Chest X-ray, PA view. Patient: 37 years old, sex M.
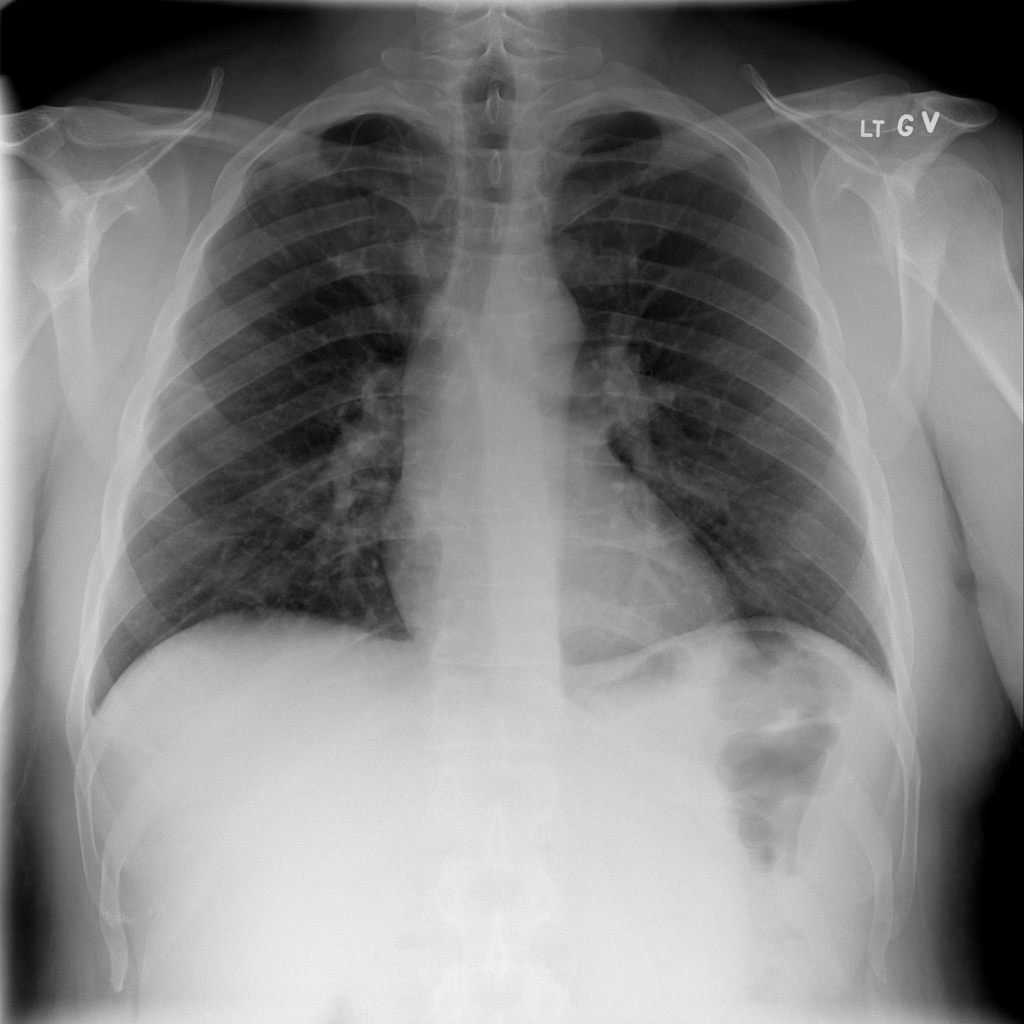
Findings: No Finding